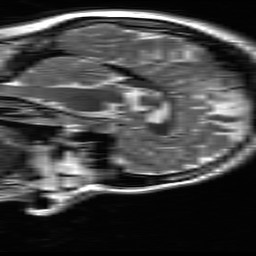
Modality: T2w
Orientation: sagittal
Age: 30
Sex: female
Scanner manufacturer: ge
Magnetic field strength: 3 T
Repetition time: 5.192 s
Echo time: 0.1003 s